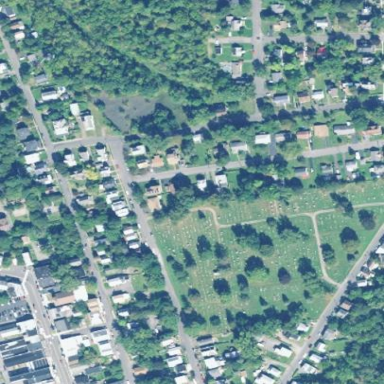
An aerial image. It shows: Cemetery.